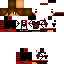
A male human skin with medium skin, wearing brown long hair dressed in a red hoodie and red pants, featuring a closed mouth.